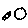
Label: moon